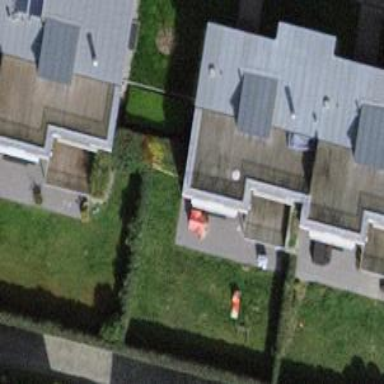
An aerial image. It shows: Garden surrounded by fence.